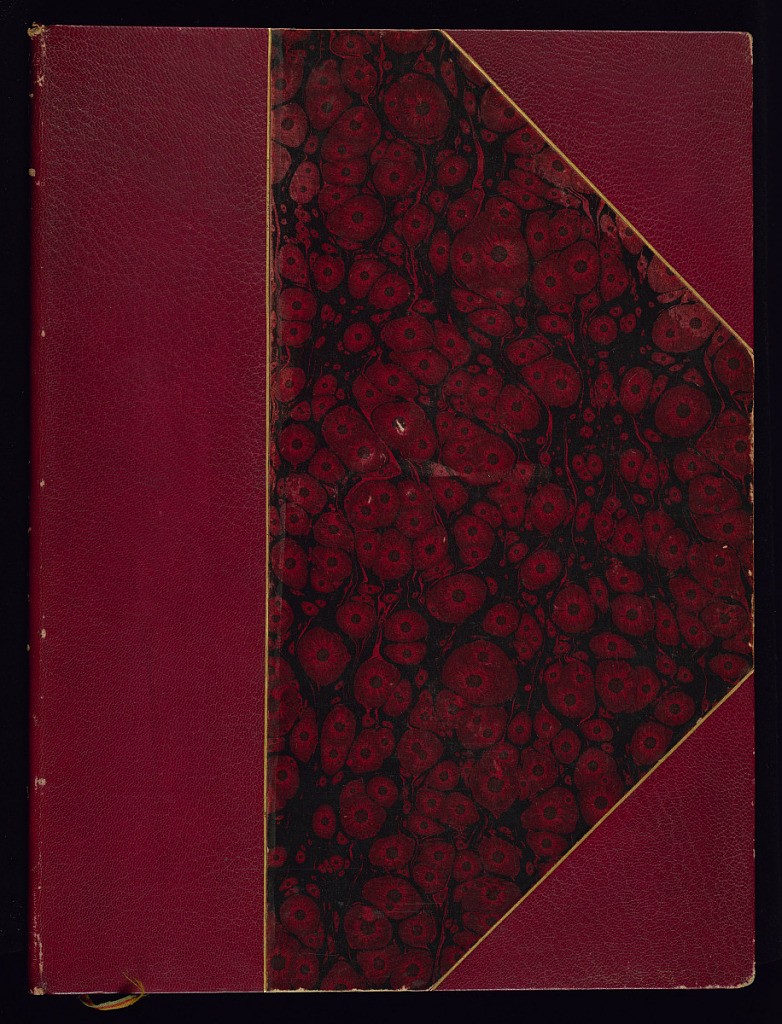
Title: Album of Goldbox and Etui Designs
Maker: Pierre Moreau, French, 1722 – 1798
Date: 1771
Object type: Album
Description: Album containing two series of designs for goldboxes and etuis designed and engraved by P. Moreau.